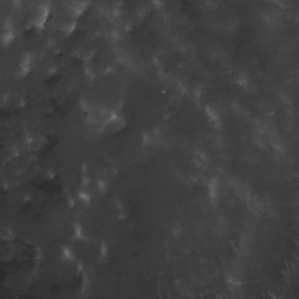
Label: non_frost